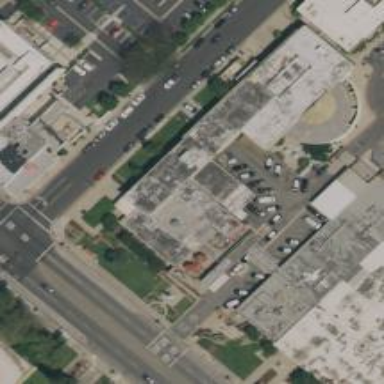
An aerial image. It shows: Civic building.